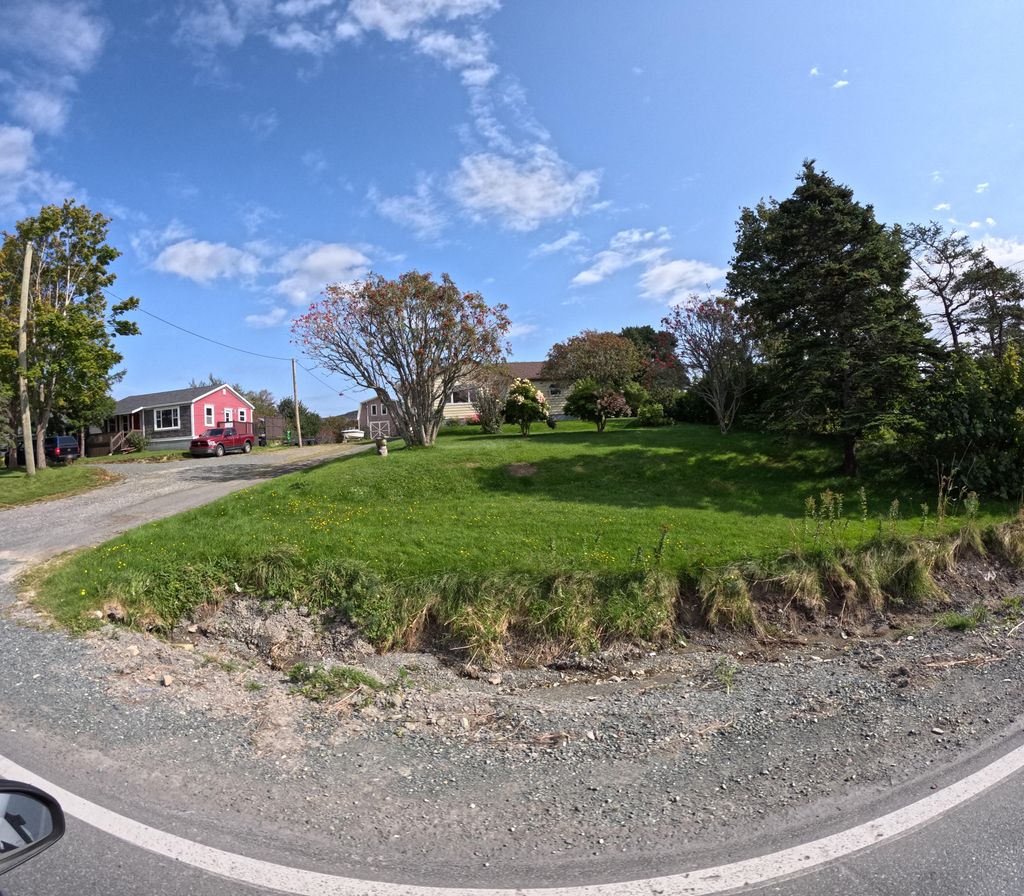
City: st_johns